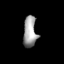
Tissue: skin
Cell type: Epithelial cells
Senescence score: 0.2704
Nuclear area (px): 407
Mean DAPI intensity: 158.111